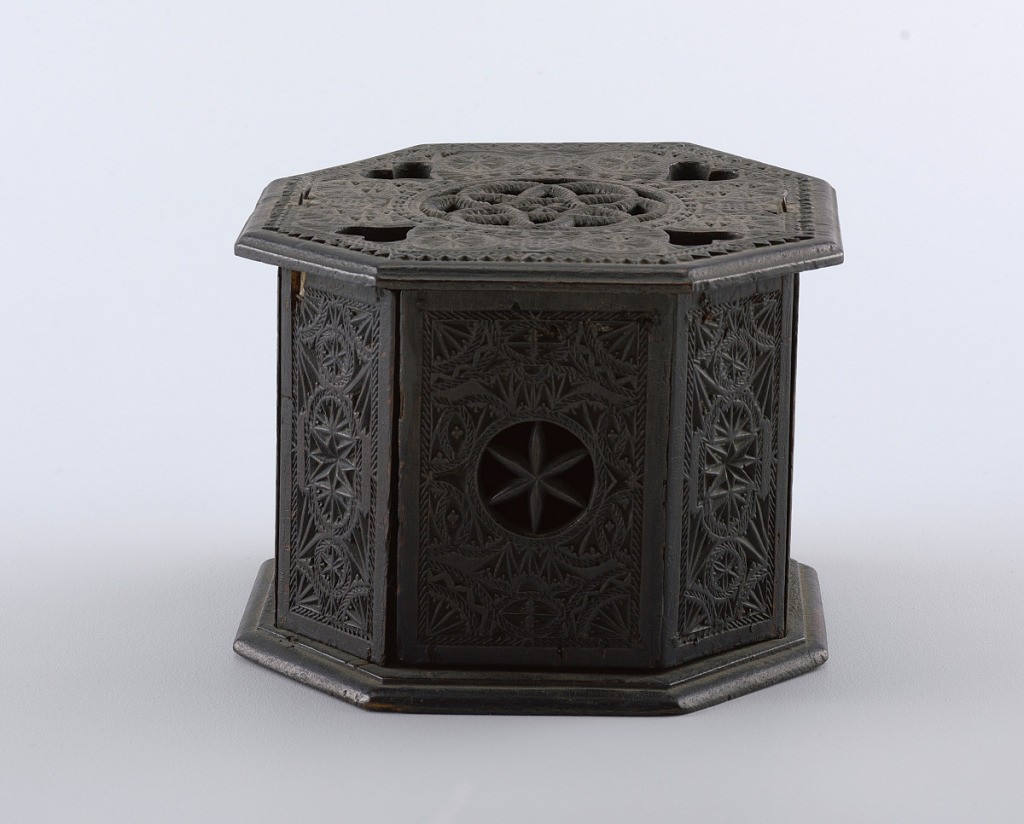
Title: foot warmer
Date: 1740
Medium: wood
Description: Presented by Mr. George S. Palmer ( Netherlands, 1959)